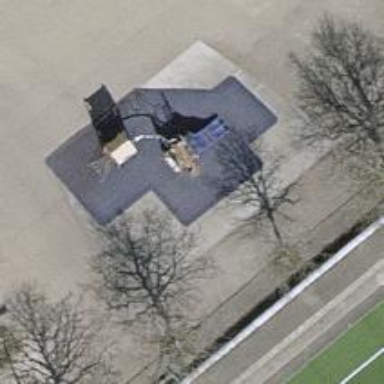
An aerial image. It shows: Playground with various play structures.